Aerial crown-view tile of a tropical tree (Barro Colorado Island, Panama), acquired 20240918:
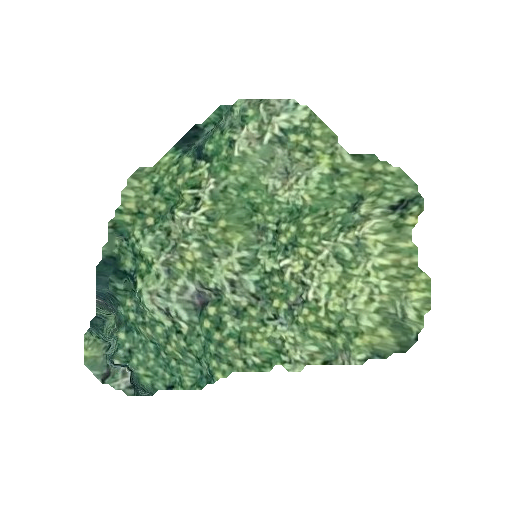
Species: Zanthoxylum ekmanii
GBIF accepted scientific name: Zanthoxylum ekmanii
Crown area: 116.898 m²